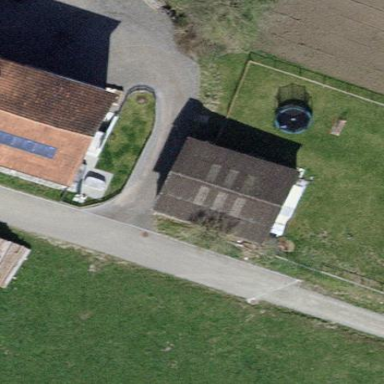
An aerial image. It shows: Shed.